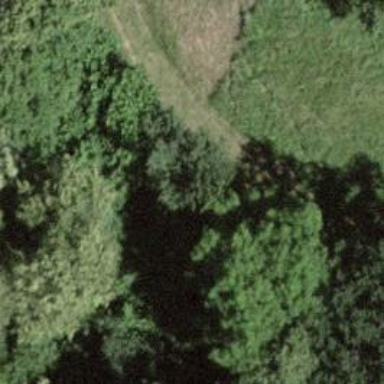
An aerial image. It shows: Grassy path.